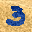
Label: 3